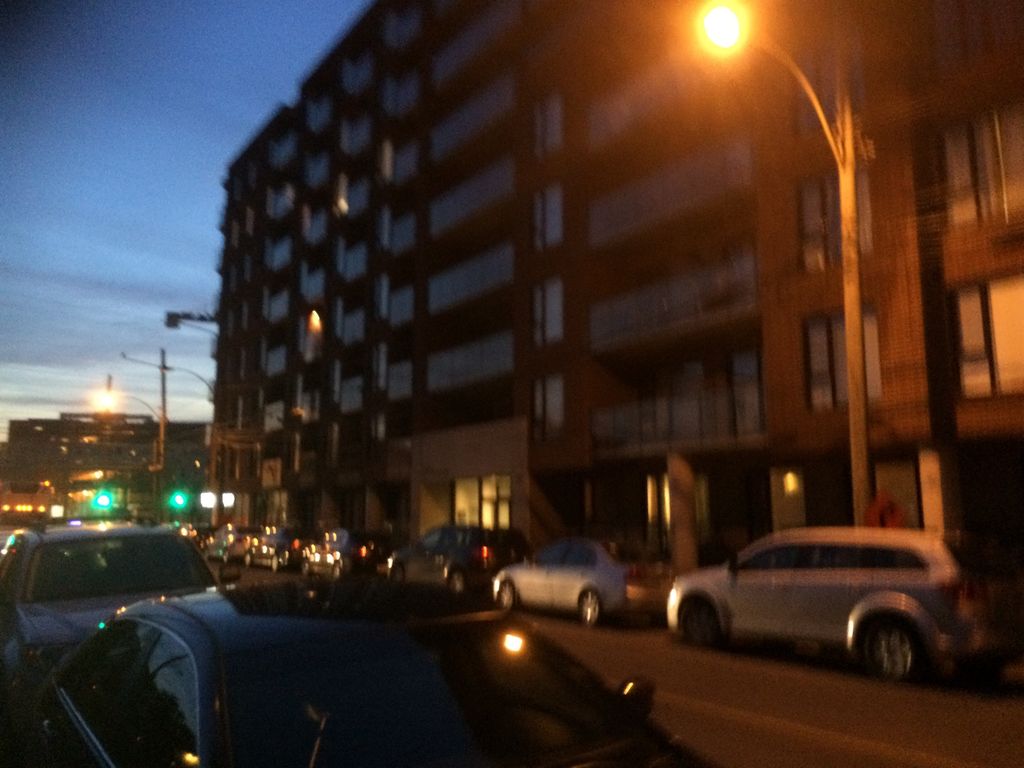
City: montreal